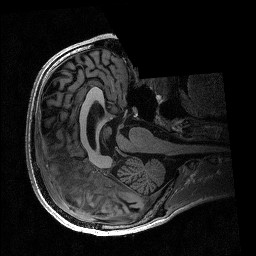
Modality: T1w
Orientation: axial